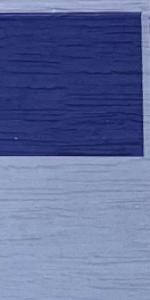
Label: Empty